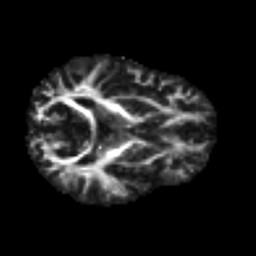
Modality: FA
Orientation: axial
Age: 47
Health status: ill
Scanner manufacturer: philips
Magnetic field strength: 3 T
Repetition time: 9 s
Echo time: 0.127 s